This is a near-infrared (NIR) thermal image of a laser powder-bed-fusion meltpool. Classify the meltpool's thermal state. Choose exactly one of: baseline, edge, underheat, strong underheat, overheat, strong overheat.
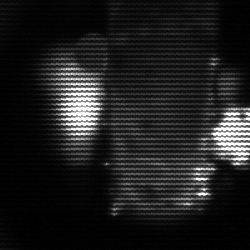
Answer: strong underheat